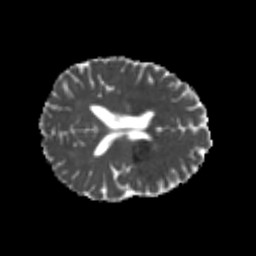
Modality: MD
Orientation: axial
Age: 20
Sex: female
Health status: healthy
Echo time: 0.074 s